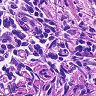
Metastatic tissue present: no